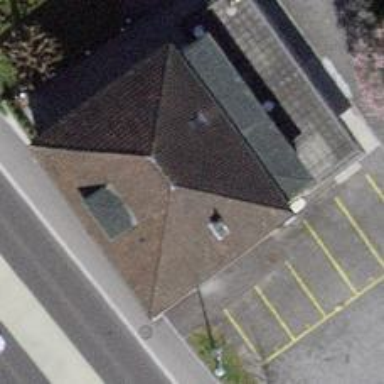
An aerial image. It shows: Restaurant.